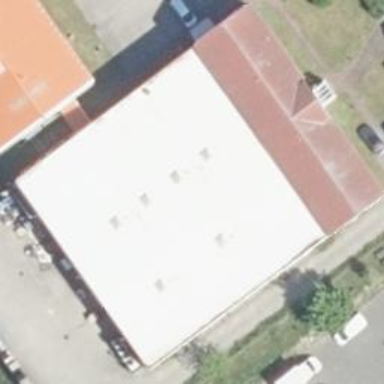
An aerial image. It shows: Commercial building.